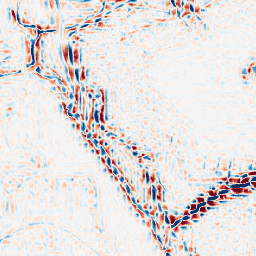
Category: wavelet
Decomposition family: wavelet_reverse_biorthogonal
Decomposition parameters: wavelet: rbio2.4
level: 3
Upsampling method: fft_zeropad
Upsampling parameters: scale: 2
Upsampling scale: 2